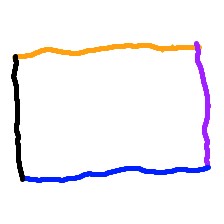
Shape: rectangle